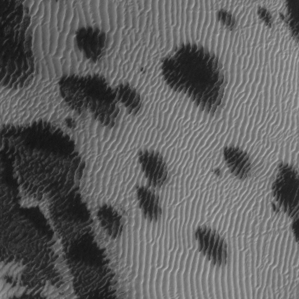
Label: frost